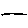
Label: circle